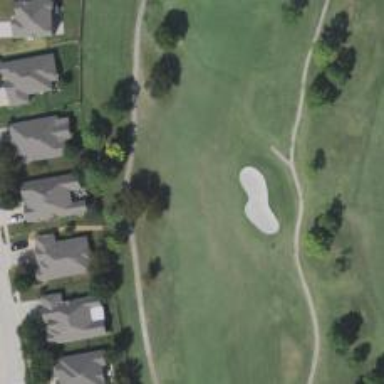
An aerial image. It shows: Golf hole.